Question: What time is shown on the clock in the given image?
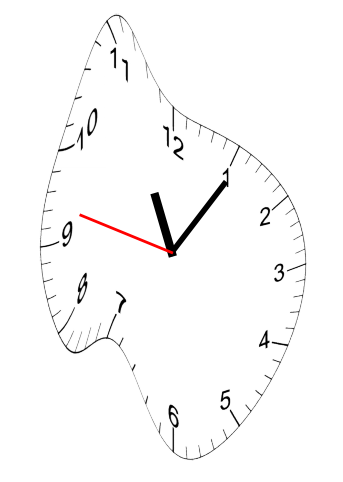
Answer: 11:05:47